Question: I want to export a line chart to my server using Highcharts and Phantomjs, the image is exported but the line is shown in bold:

Here the source code used to generate the chart:
'''
var system = require('system');
var page = require('webpage').create();
var fs = require('fs');
page.injectJs("/var/www/test/public/jquery.js") || (console.log("Unable to load jQuery") && phantom.exit());
page.injectJs("/var/www/test/public/js/highcharts.js") || (console.log("Unable to load Highcharts") && phantom.exit());
page.injectJs("/var/www/test/public/js/exporting.js") || (console.log("Unable to load Exporting") && phantom.exit());
page.onConsoleMessage = function(msg) {
console.log(msg);
}
var width = 550, height = 400;
if(system.args.length == 4) {
width = parseInt(system.args[2], 10);
height = parseInt(system.args[3], 10);
}
console.log("Load result file");
var result = [['Nintendo', 54030288], ['Electronic Arts', 31367739],
['Activision', 30230170], ['Ubisoft', 25318980],
['Microsoft', 24372261], ['Sony Computer Entertainment', 138059037],
['Bethesda Softworks', <PHONE>], ['Take-Two Interactive', <PHONE>],
['Others', 33910911]
];
var evalArg = {
width: width,
height: height
};
var svg = page.evaluate(function(opt){
$('body').append('<div id="container"></div>');
var chart = new Highcharts.Chart({
chart: {
renderTo: 'container',
animation: false
},
title: {
text: 'Population ages 65 and over (% of total)',
},
credits: {
position: {
align: 'left',
x: 20
},
text: 'Data from the World Bank'
},
xAxis: {
categories: [
'1980', '1981', '1982', '1983', '1984', '1985',
'1986', '1987', '1988', '1989', '1990', '1991',
'1992', '1993', '1994', '1995', '1996', '1997',
'1998', '1999', '2000', '2001', '2002', '2003',
'2004', '2005', '2006', '2007', '2008', '2009', '2010'
],
labels: {
step: 5
}
},
yAxis: {
title: {
text: 'Percentage %',
}
},
tooltip:{
enabled: false
},
series: [{
name: 'Algeria - 65 and over',
data: [ 9, 9, 9, 10, 10, 10, 10, 11, 11, 12, 12, 12, 13, 13, 14, 14,
15, 15, 16, 17, 17, 18, 18, 19, 19, 20, 20, 21, 21, 22, 23 ],
enableMouseTraking: false
}]
});
console.log('Exported to SVG');
return chart.getSVG();
}, evalArg);
fs.isFile("/var/www/test/autoscripts/sanbi/images/hoc.svg") && fs.remove("/var/www/test/autoscripts/sanbi/images/hoc.svg");
console.log('Saved svg to file');
fs.write("/var/www/test/autoscripts/sanbi/images/hoc.svg", svg);
phantom.exit();
'''
To get what I get I just run this command:
> phantomjs test.js
Please any idea to avoid this behaviour? Thanks
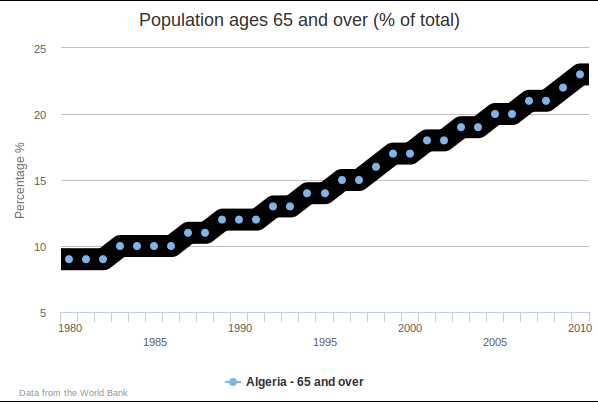
Answer: Please ensure if you have the newest highcharts-convert.js, because I have tested it on my own phantomJS and works well.